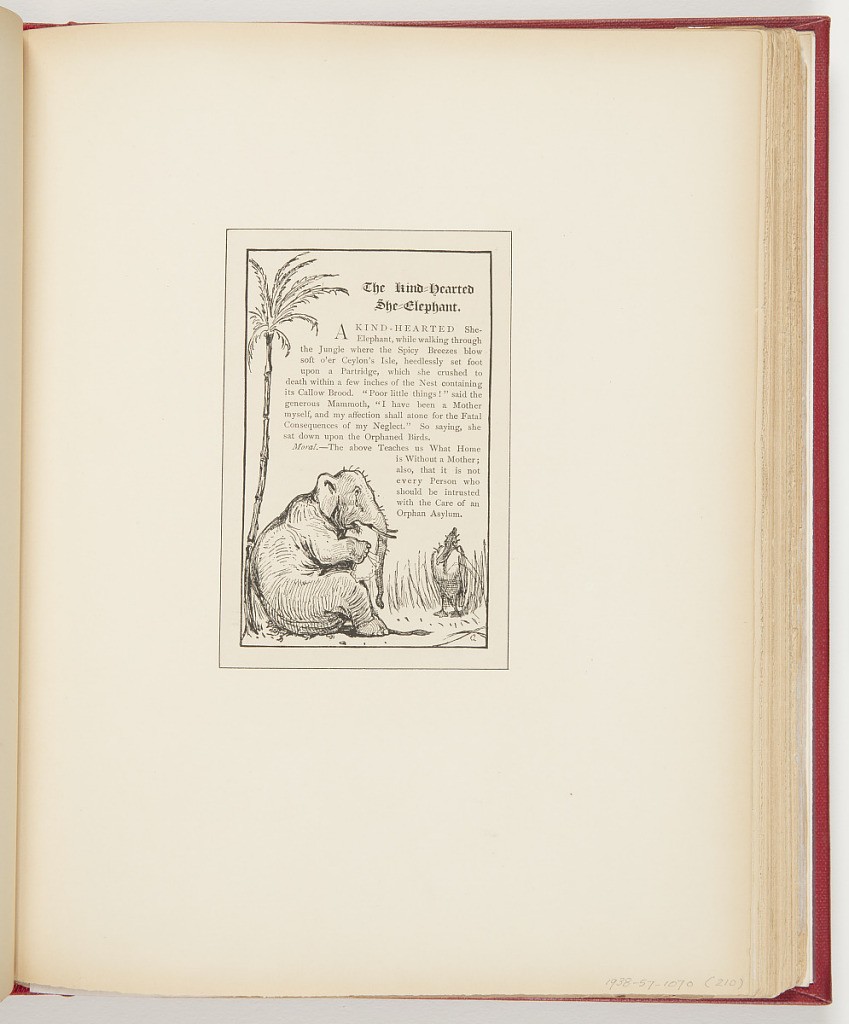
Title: The Kind-Hearted She-Elephant
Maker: Frederick Stuart Church, American, 1842–1924
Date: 1878
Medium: Printed in black ink on paper
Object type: Ephemera
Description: Short story on elephant accidently steeping on a bird's nest. Bottom left, profile of sitting elephant crying, handkerchief in hand. Lower right, bird standing and facing viewer.